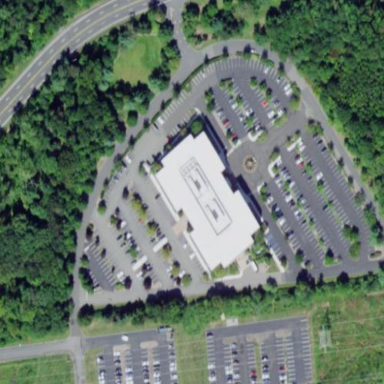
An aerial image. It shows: Commercial building.